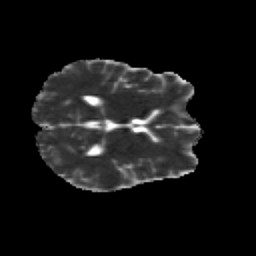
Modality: MD
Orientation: axial
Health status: healthy
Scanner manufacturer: siemens
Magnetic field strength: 3 T
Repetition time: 12 s
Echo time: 0.092 s